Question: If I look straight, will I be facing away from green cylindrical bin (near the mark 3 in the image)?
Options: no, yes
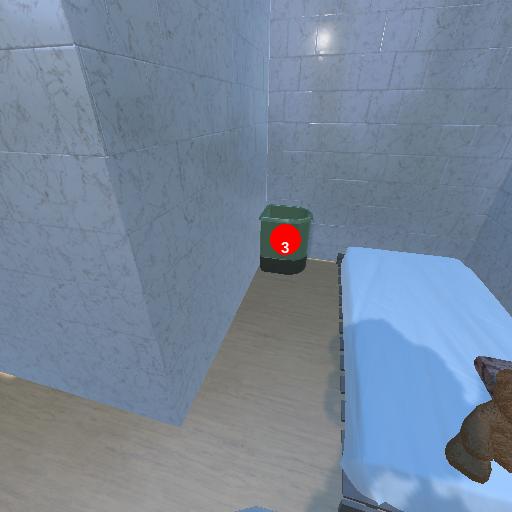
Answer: no